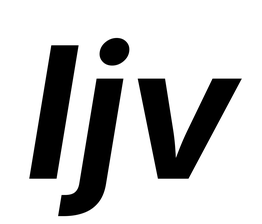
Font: Inter-Italic_Bold_Italic